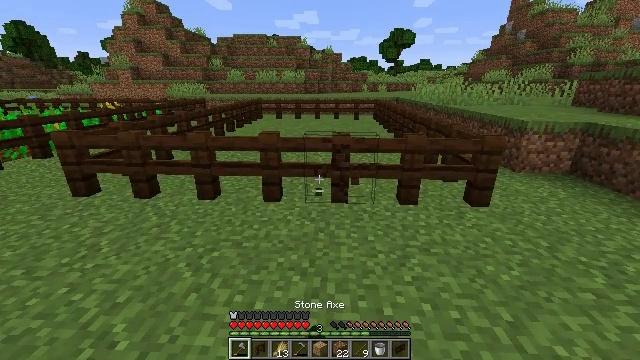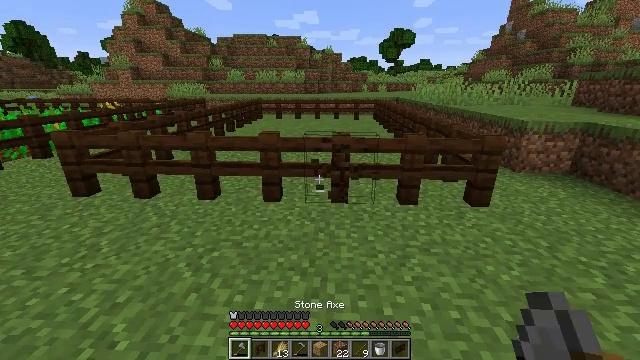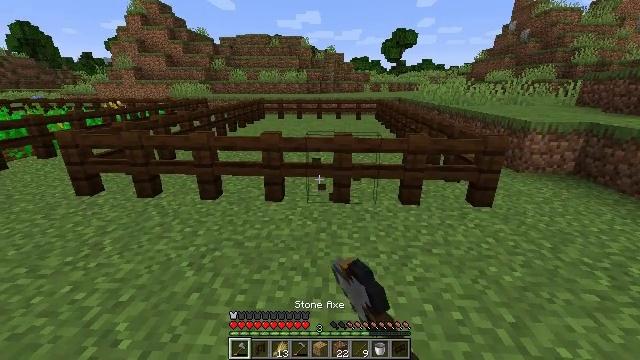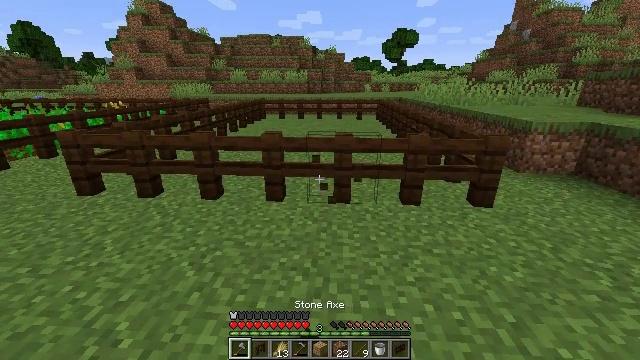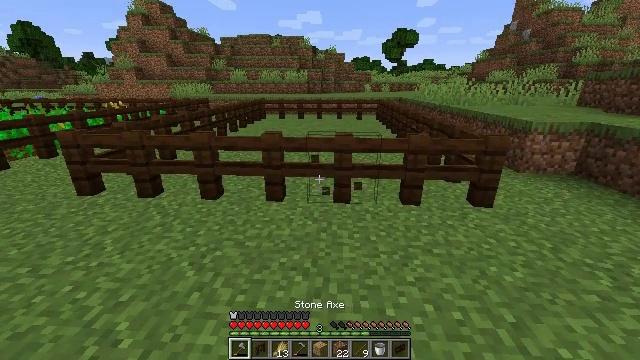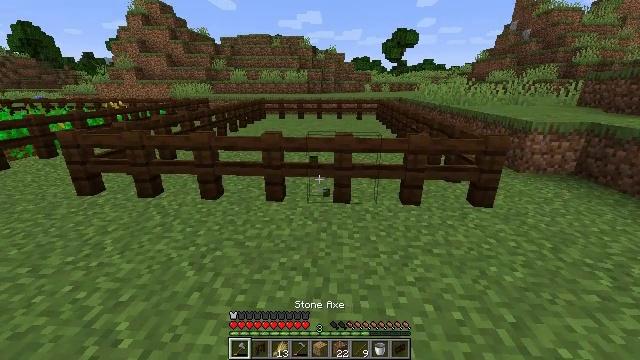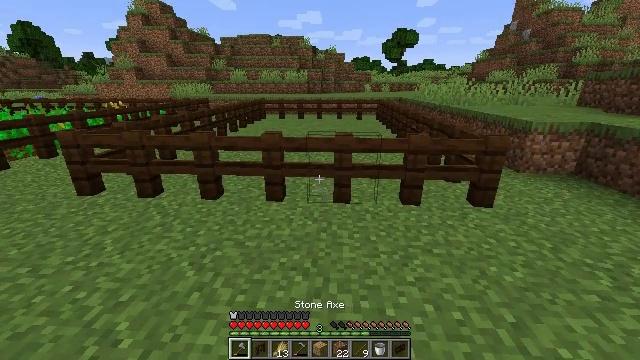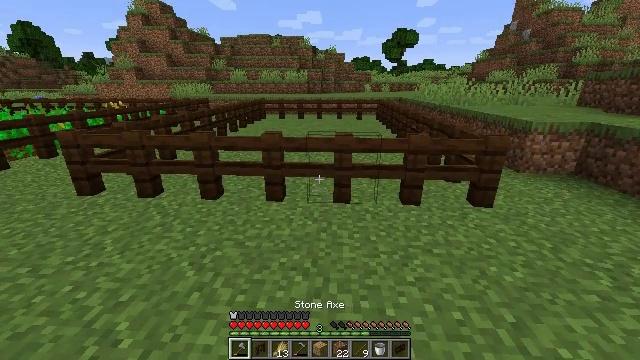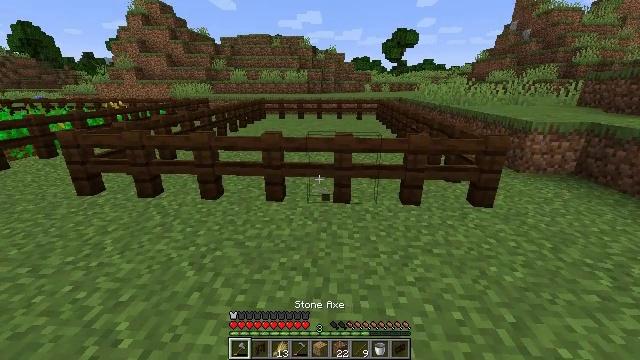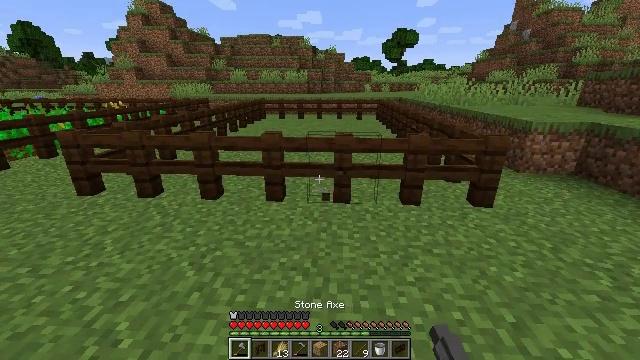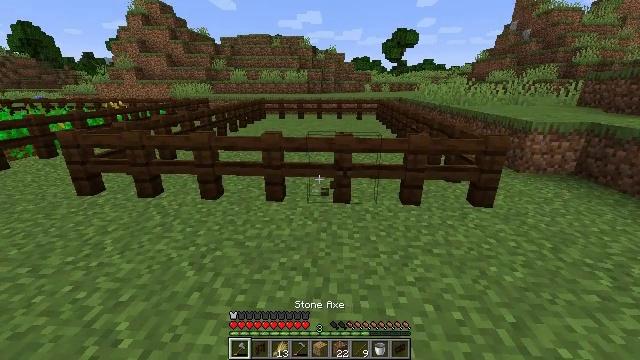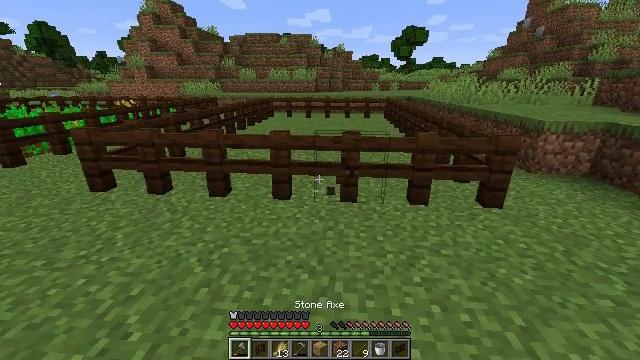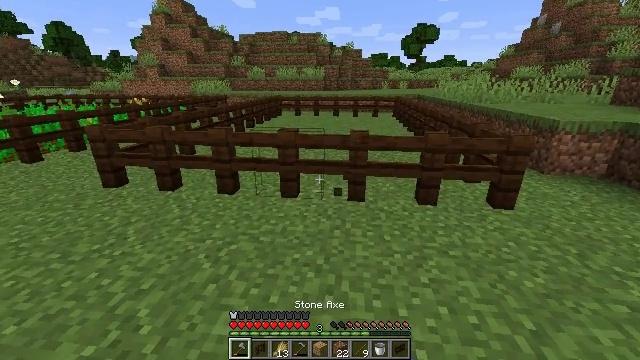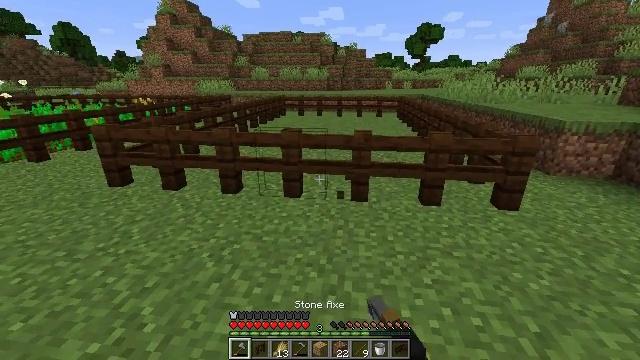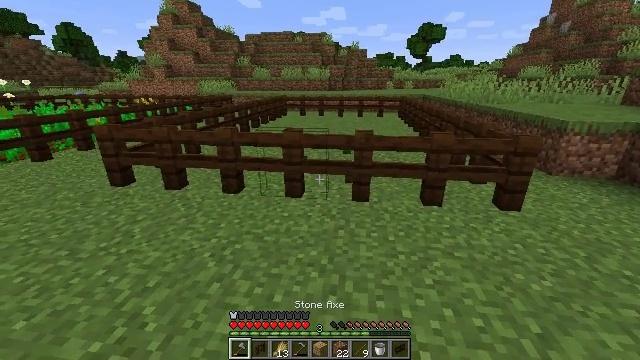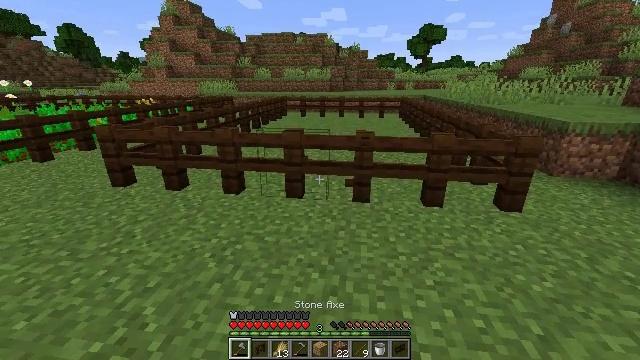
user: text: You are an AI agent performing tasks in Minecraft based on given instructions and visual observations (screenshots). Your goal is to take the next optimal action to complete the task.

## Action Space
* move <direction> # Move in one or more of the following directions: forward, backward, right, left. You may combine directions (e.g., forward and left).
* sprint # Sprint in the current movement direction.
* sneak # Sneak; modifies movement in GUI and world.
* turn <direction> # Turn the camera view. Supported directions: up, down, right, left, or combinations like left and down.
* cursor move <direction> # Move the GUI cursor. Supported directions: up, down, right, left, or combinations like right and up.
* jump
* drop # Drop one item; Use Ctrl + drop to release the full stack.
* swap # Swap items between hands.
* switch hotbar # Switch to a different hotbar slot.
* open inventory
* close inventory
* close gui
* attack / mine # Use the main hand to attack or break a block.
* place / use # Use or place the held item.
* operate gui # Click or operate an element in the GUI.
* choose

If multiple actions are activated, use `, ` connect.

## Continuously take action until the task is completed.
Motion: motion action
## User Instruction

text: Recycle the dark oak fence into the inventory.
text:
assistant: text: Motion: attack / mine
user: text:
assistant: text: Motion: no_op
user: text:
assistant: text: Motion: no_op
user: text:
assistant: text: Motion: no_op
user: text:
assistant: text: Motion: no_op
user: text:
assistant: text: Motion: no_op
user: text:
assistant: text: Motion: no_op
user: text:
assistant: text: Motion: attack / mine
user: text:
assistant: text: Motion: attack / mine
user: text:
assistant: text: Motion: attack / mine
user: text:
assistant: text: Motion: turn left, attack / mine
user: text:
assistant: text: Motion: turn left, attack / mine
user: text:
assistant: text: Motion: no_op
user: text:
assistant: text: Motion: no_op
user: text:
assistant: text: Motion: no_op
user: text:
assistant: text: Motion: no_op
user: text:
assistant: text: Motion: no_op
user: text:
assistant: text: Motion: no_op
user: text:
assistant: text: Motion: no_op
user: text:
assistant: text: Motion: no_op
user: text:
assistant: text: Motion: attack / mine
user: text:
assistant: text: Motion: attack / mine
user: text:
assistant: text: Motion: attack / mine
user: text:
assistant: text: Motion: attack / mine
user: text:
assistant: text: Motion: attack / mine
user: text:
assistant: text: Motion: attack / mine
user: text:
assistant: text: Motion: attack / mine
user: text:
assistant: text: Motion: attack / mine
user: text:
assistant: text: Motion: attack / mine
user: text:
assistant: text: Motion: attack / mine